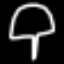
Label: mushroom